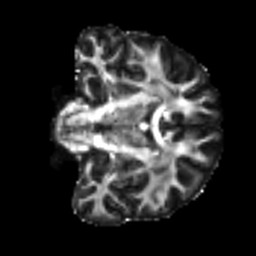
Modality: FA
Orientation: coronal
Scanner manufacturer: siemens
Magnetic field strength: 3 T
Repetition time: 4 s
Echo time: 0.0594 s